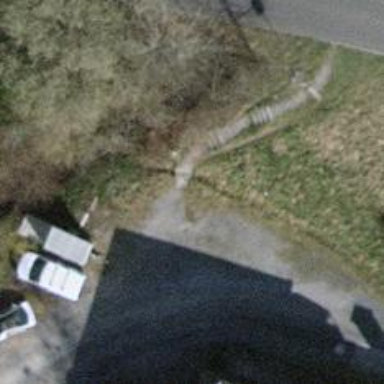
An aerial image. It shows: Set of steps on the road.